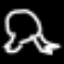
Label: frog